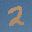
Label: 2